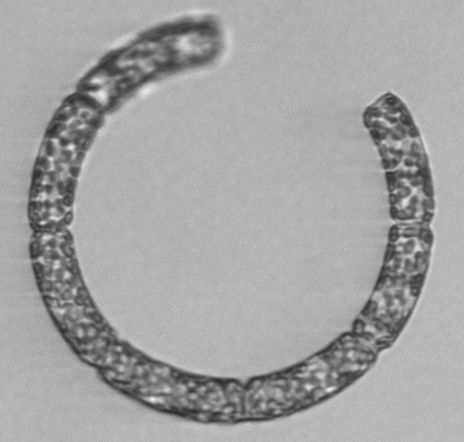
Label: Guinardia_striata